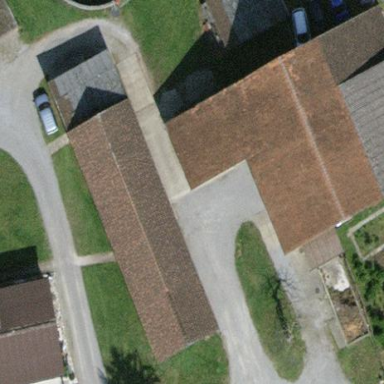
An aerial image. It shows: Farmyard area.